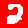
Digit: 2